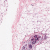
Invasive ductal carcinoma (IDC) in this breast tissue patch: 0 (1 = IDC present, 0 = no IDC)